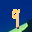
Label: 9